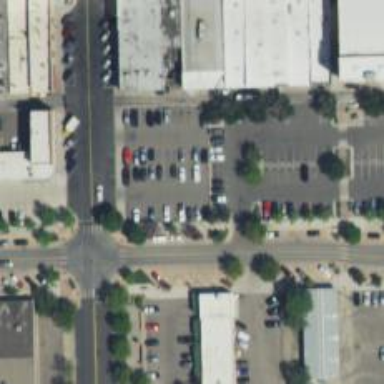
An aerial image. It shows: Parking space.